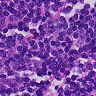
Metastatic tissue present: no